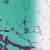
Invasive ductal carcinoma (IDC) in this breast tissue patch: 0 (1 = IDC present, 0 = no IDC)